Question:
these is my DB table data,{ i have maintained only one Table}
I need to fetch max 3 data from each start_date,
give me any idea to develop query,,
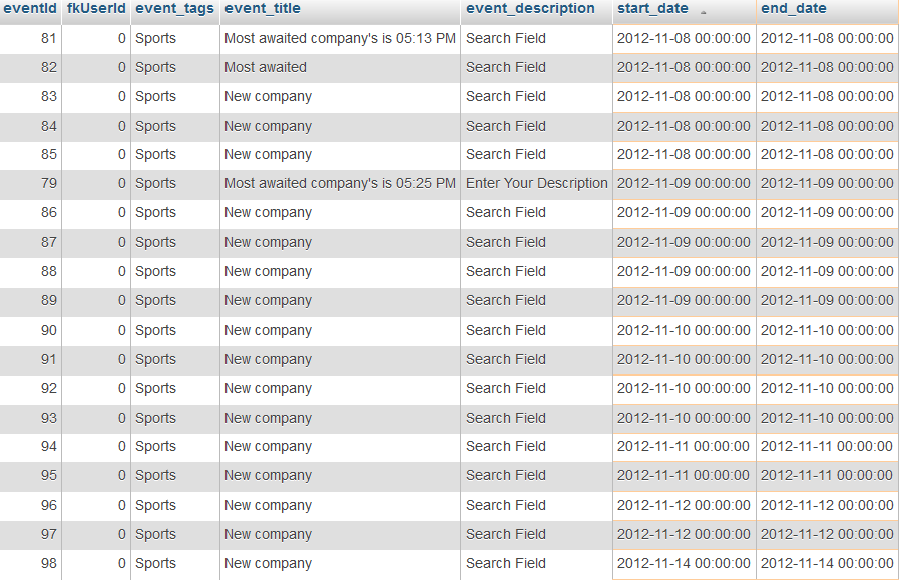
Answer: '''
SELECT a.*
FROM Table1 a
INNER JOIN Table1 b ON a.start_date = b.start_date AND a.event_id <= b.event_id
GROUP BY a.event_id,a.start_date
HAVING COUNT(*) <= 3
ORDER BY a.start_date
'''